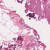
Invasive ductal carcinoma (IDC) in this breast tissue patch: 0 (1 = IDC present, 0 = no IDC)